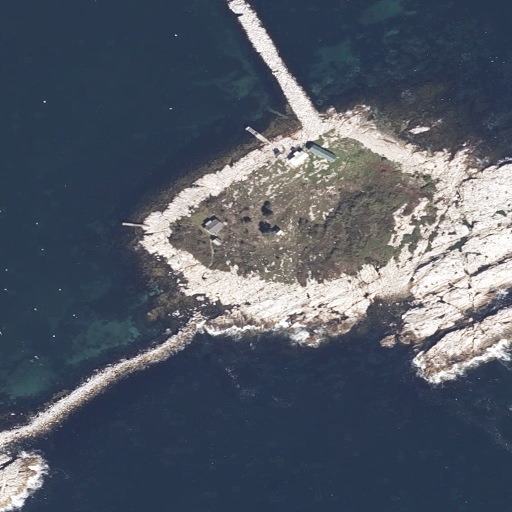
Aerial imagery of island in Maine named Cedar Island containing open water, herbaceous wetlands, barren land, and grassland